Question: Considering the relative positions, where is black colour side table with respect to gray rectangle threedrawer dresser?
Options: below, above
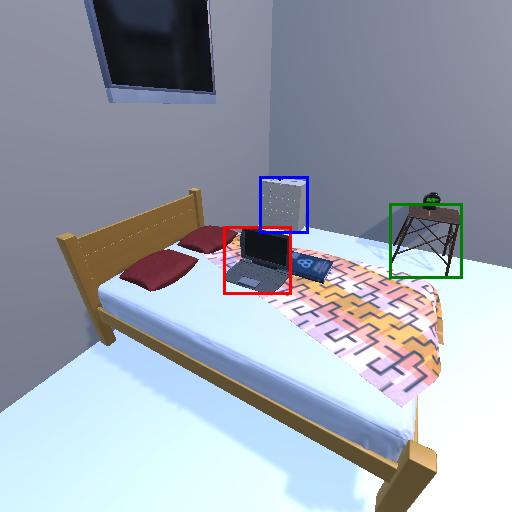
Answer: below